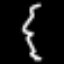
Label: squiggle